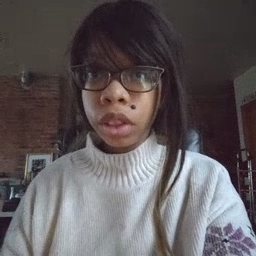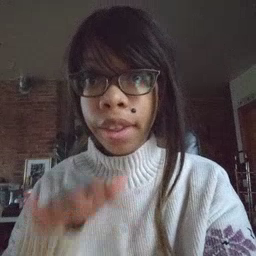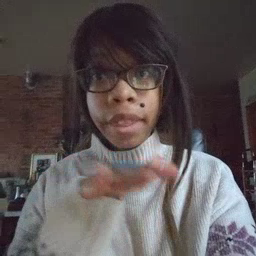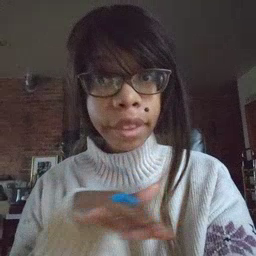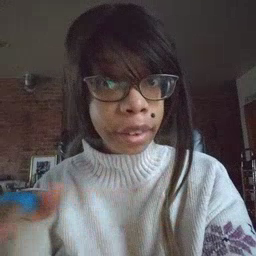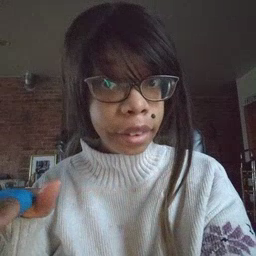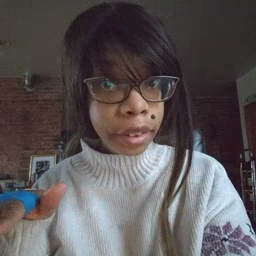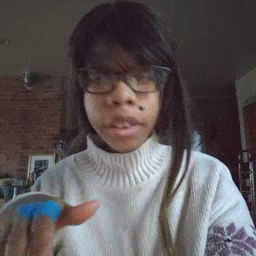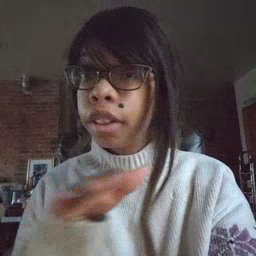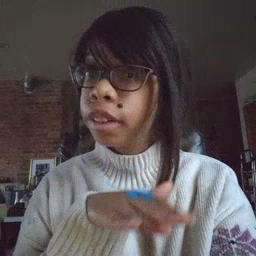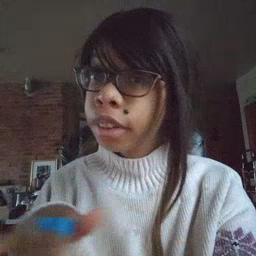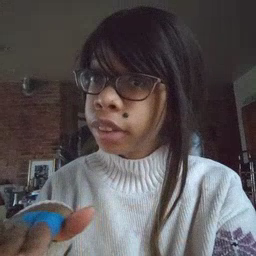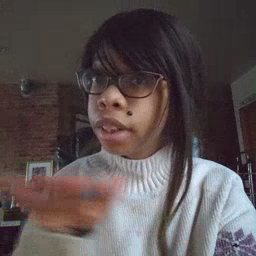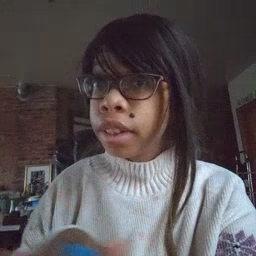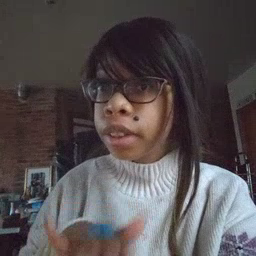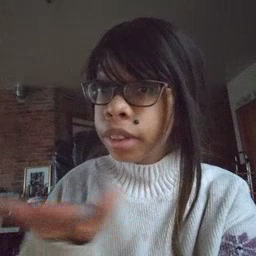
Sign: clean